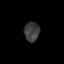
Tissue: lung
Cell type: Endothelial cells
Senescence score: 0.6049
Nuclear area (px): 292
Mean DAPI intensity: 59.062